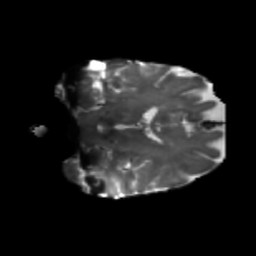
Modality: T2w
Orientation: coronal
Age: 71
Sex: female
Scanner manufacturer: siemens
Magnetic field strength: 3 T
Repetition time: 5.47 s
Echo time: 0.0854 s